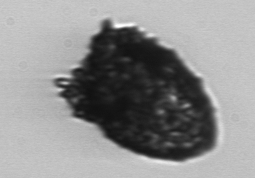
Label: Stenosemella_pacifica